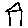
Label: house